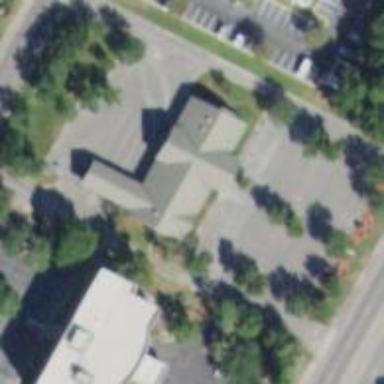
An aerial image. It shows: Parking space.